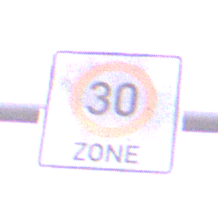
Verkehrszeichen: BeginnZone30
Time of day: SunriseSunset
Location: Outdoor (Nature)
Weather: PartlyCloudy
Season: NotSpecified
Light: Natural